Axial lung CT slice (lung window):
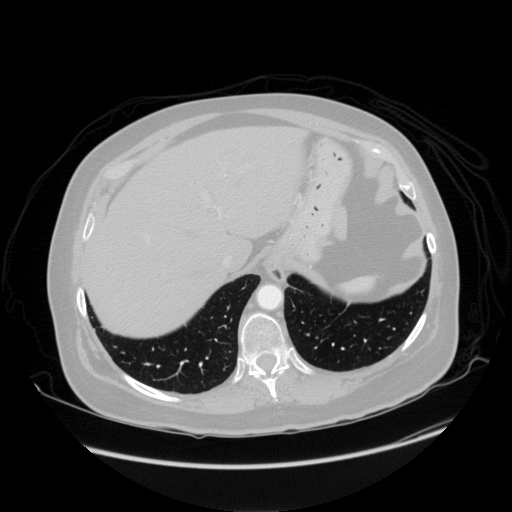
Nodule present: no